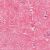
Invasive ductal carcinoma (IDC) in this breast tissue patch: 0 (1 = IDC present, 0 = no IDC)